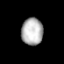
Tissue: prostate
Cell type: T cells
Senescence score: 0.3495
Nuclear area (px): 572
Mean DAPI intensity: 180.315